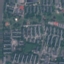
Land use / land cover class: Residential